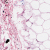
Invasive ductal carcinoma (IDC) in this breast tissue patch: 0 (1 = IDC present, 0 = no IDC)